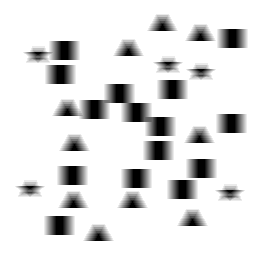
Squares: 15
Triangles: 10
Stars: 5
Total shapes: 30